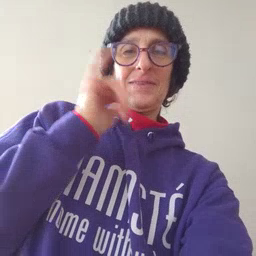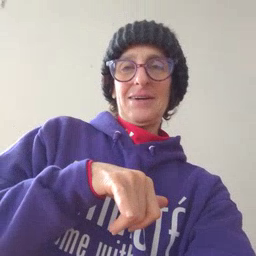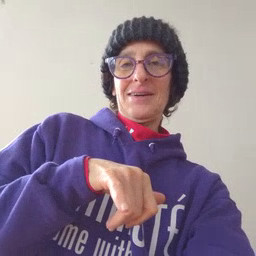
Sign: that